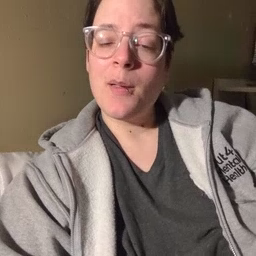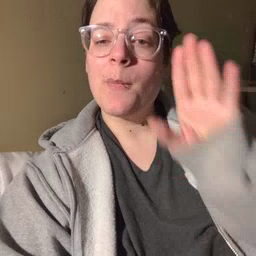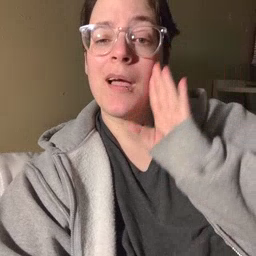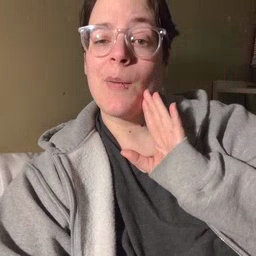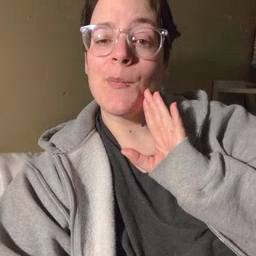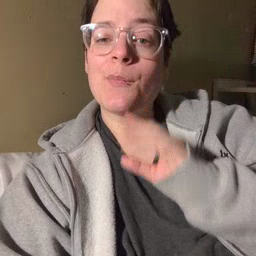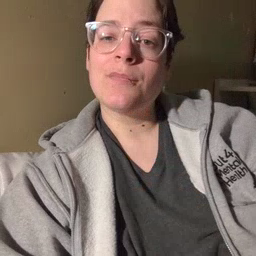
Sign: brown